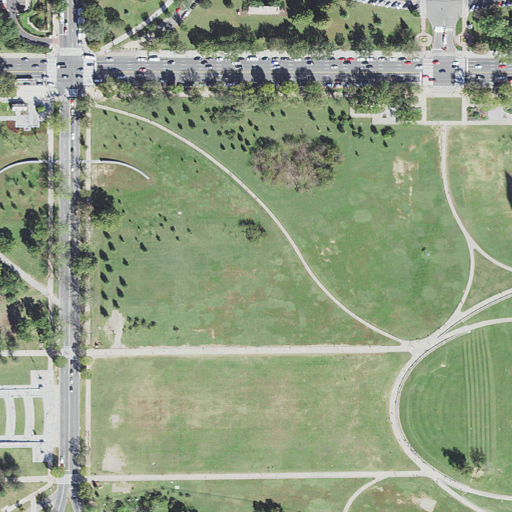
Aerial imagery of island in Washington, D.C. named Ripps Island (historical) containing medium intensity development, open development, low intensity development, cultivated crops, high intensity development, and barren land